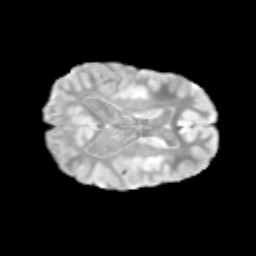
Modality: T2w
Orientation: axial
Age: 9
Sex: male
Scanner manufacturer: siemens
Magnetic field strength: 3 T
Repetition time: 3.8 s
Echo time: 0.07 s